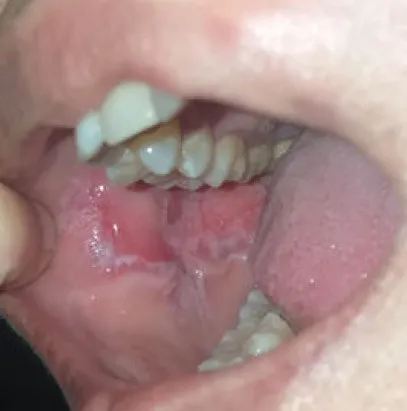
Right buccal whitish papules with erythematous ill-defined margin ulcers extending to the posterior gingival sulcus due to amlodipine administration.
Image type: pathology (fish)